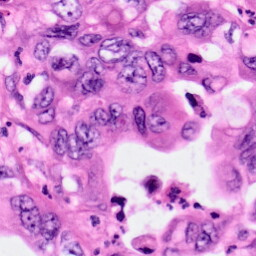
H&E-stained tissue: Pancreatic